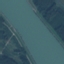
Label: River